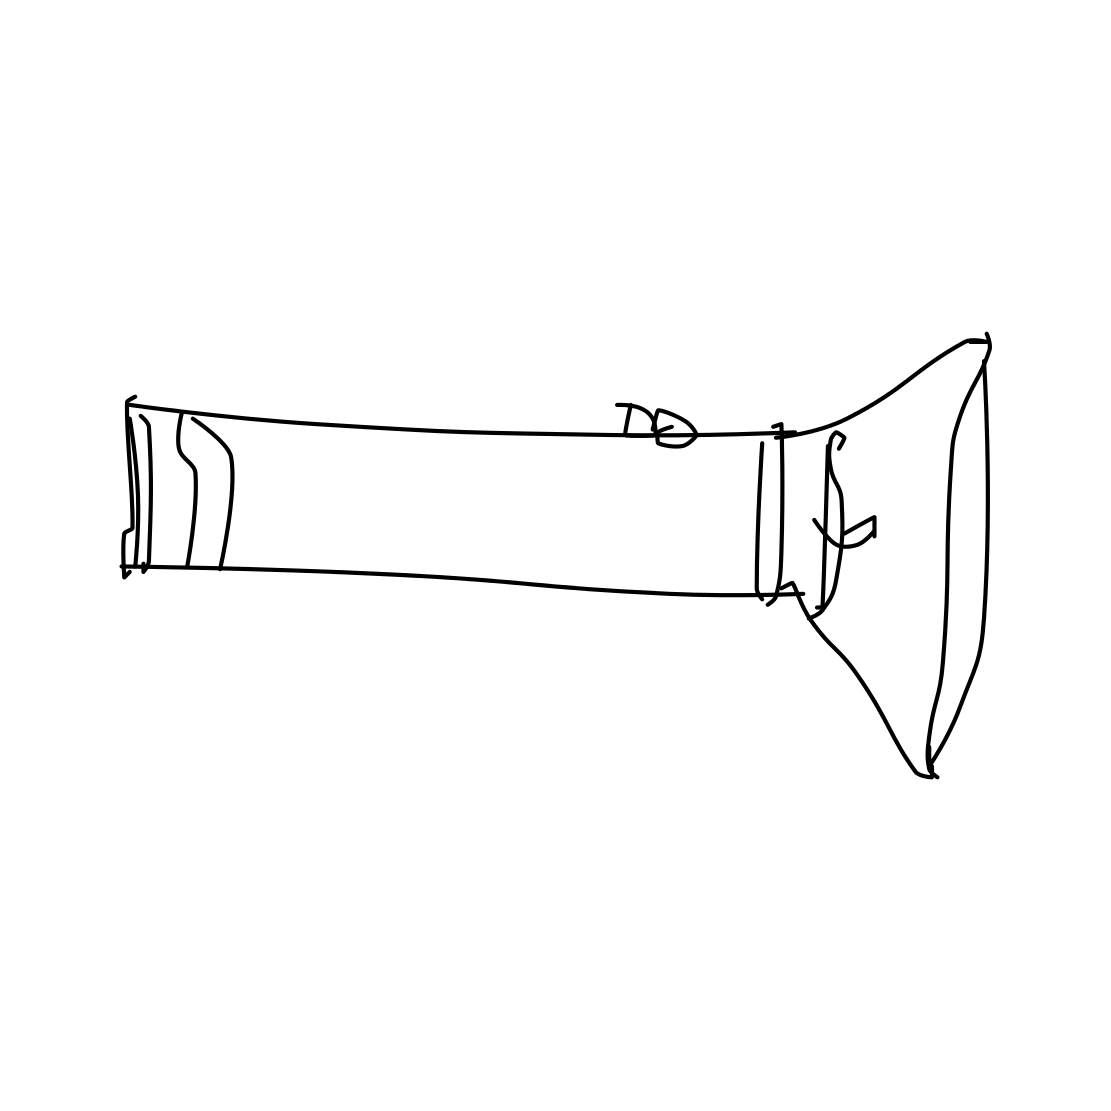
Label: flashlight